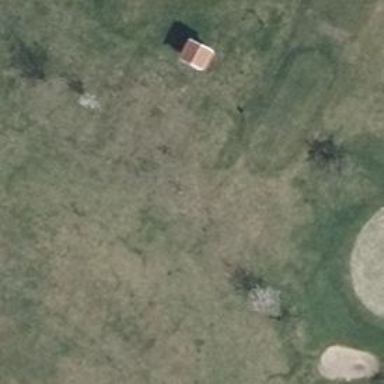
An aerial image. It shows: Golf tee.